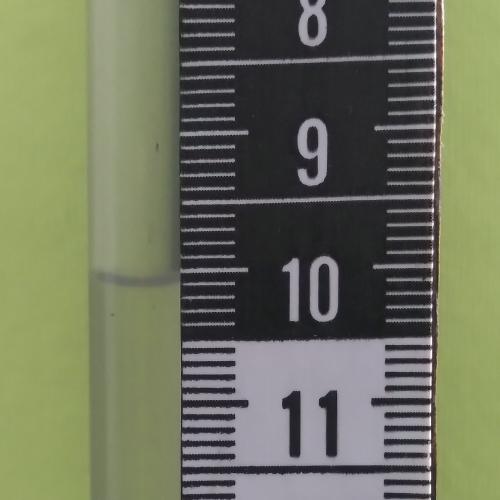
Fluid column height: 10.1 cm